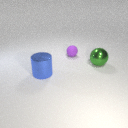
large green metal sphere behind large blue metal cylinder